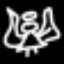
Label: angel